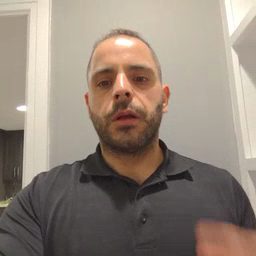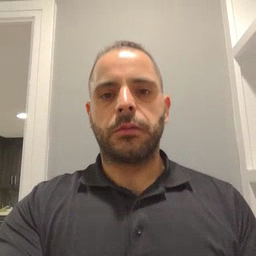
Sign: cut